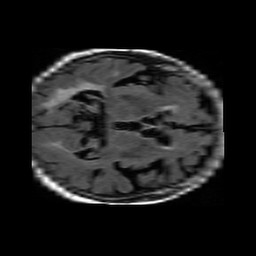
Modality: FLAIR
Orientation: axial
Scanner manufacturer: philips
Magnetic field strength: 1.5 T
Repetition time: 6 s
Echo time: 0.12 s